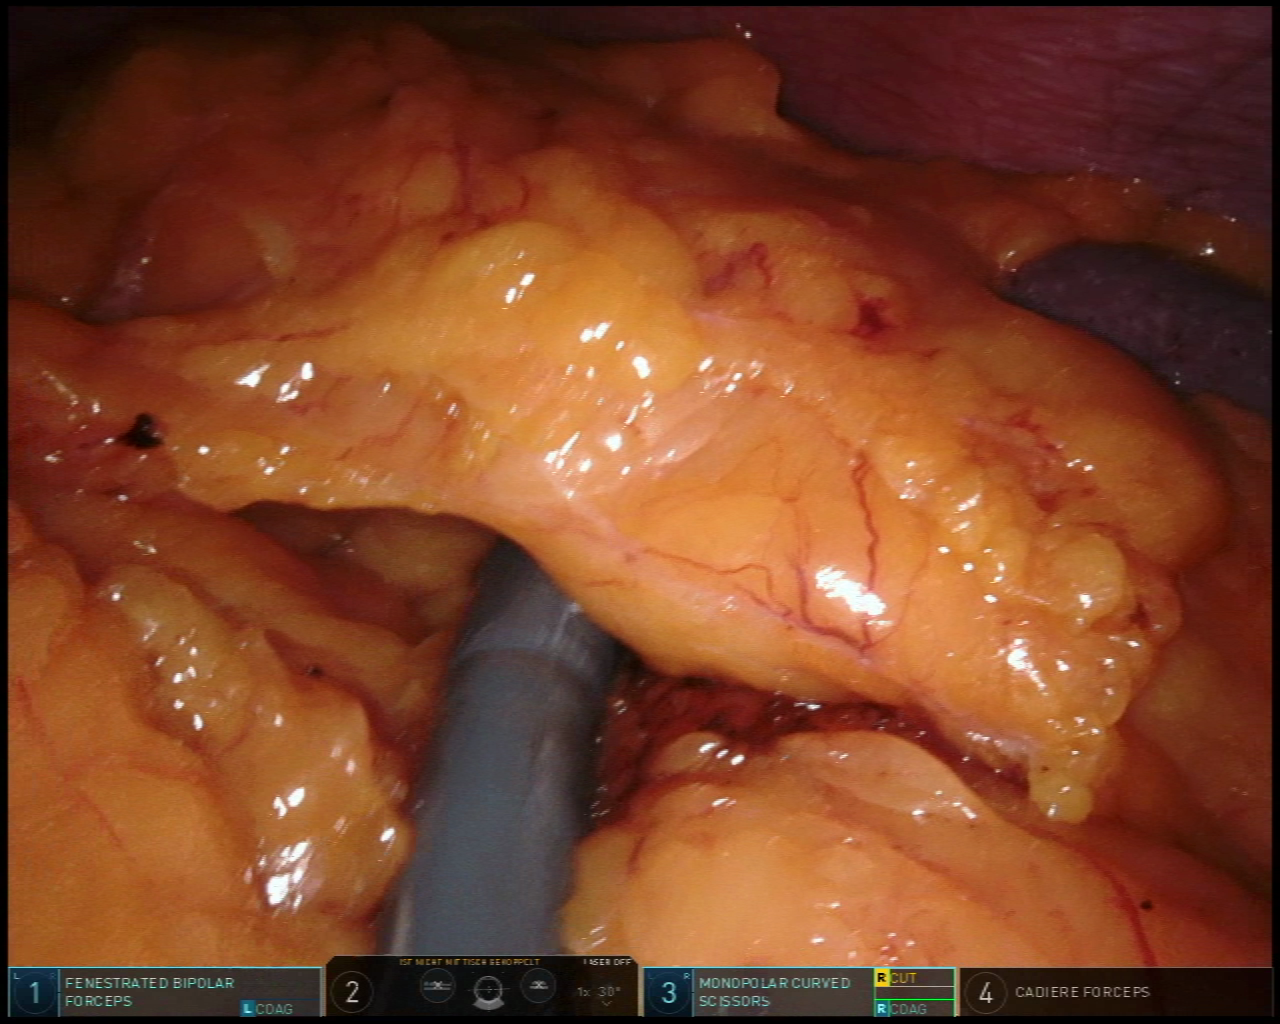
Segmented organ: spleen
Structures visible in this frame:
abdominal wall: yes
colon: no
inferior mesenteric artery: no
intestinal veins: no
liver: no
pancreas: no
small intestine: no
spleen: yes
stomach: no
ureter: no
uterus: no
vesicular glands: no